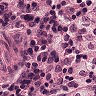
Metastatic tissue present: no